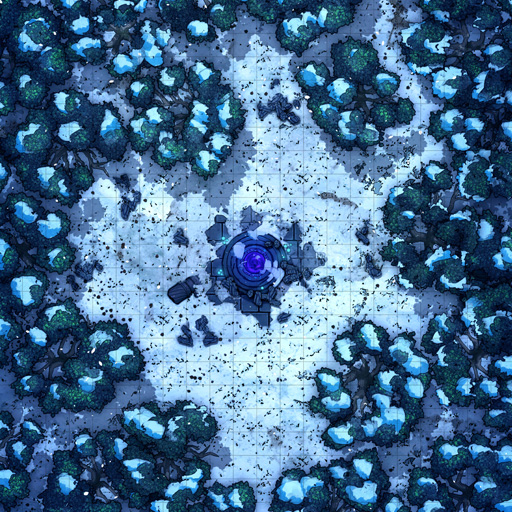
A D&D Grid Map center arcane well snow forest (Snowy Forest Clearing Map)